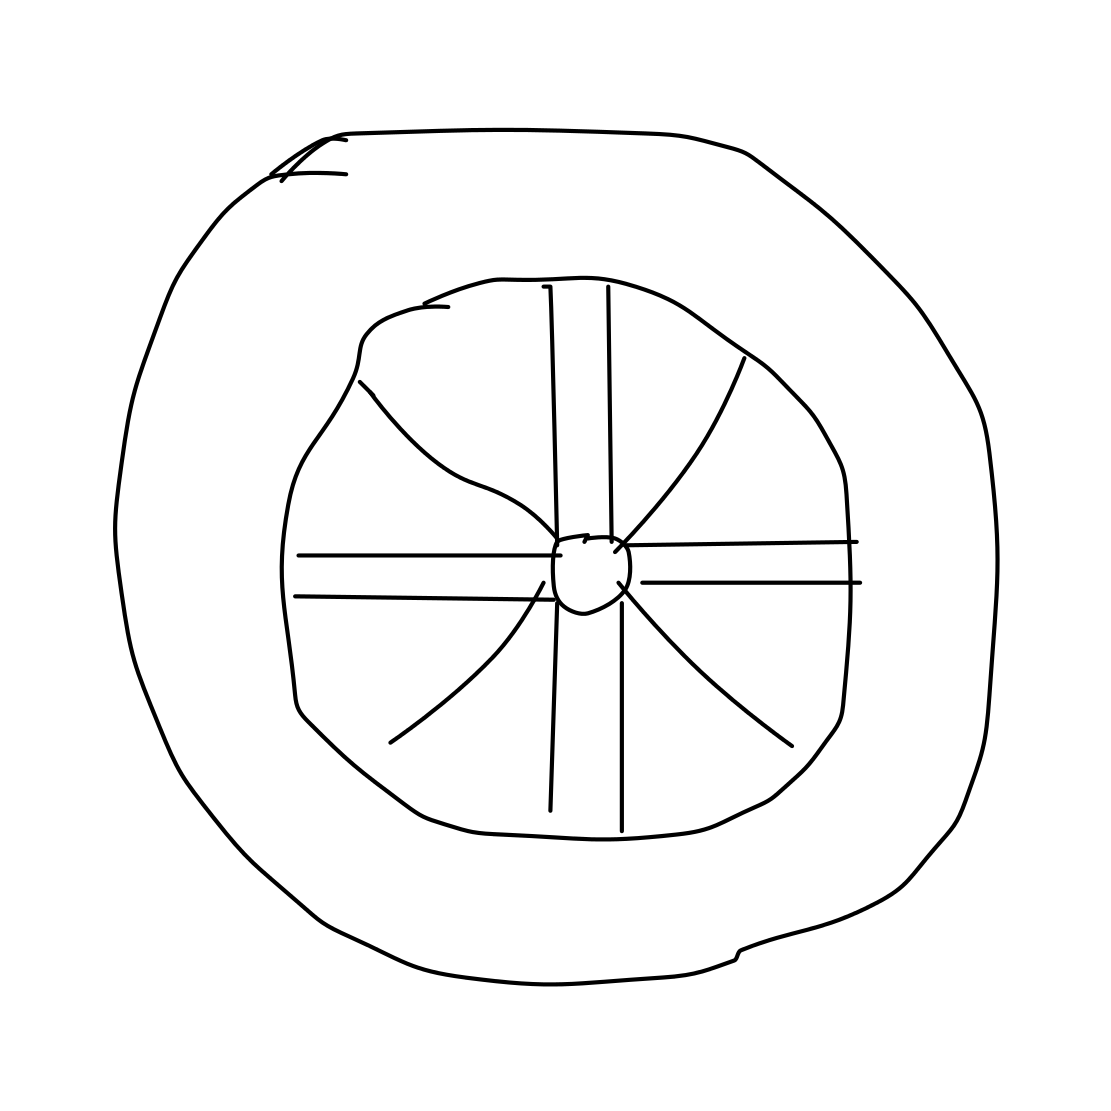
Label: tire